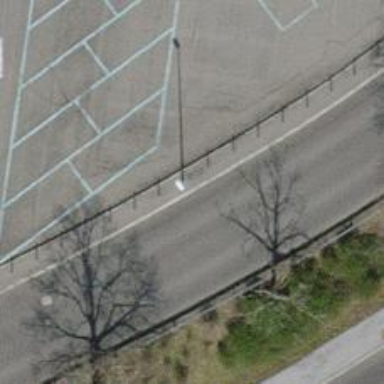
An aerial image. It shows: Street lamp supported by pole.